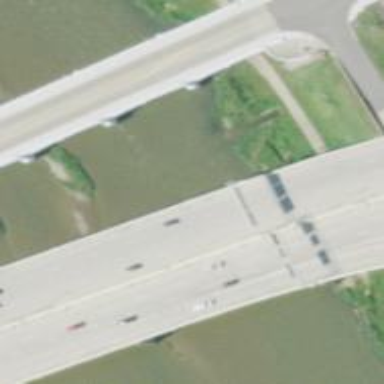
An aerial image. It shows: Bridge over motorway.